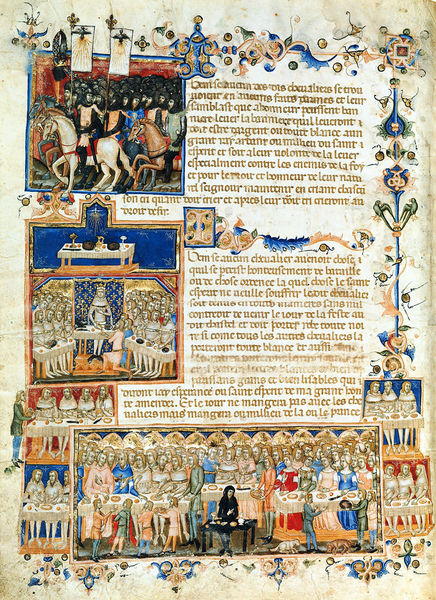
Titel: Die Statuten vom Orden des Heiligen Geistes des Ludwig von Tarent. Paris, Bibliothèque Nationale de France, MS. FR. 4274
Künstler: Christoforo Orimina
Institution: Paris, Bibliothèque Nationale
Schlagwörter: blau, mann, gelb, menschen, bunt, frankreich, männer, schwarz, tisch, weiss, zeichnung, hund, hunde, rot, tier, kirche, gold, blatt, pferd, pferde, reiter, farbig, schrift, fahnen, fahne, hof, könig, soldaten, thron, essen, tafel, dekor, verzierung, katze, buch, seite, illustration, text, soldat, herrscher, ritter, heer, pergament, bankett, christlich, mittelalter, hochzeit, drachen, handschrift, speisung, latein, lateinisch, farbenfroh, buchmalerei, kanaa, illustrationen, manuskript, stundenbuch, illumination, bgglatt